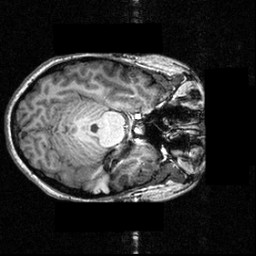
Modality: T1w
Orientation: axial
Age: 25
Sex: female
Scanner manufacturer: siemens
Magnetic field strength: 3.951 T
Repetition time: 1.5 s
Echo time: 0.00335 s